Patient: sex M, age 76
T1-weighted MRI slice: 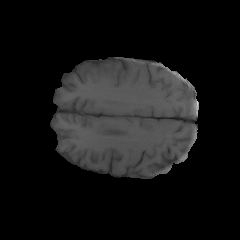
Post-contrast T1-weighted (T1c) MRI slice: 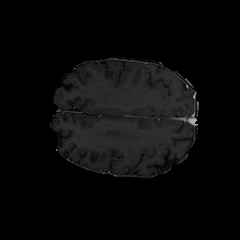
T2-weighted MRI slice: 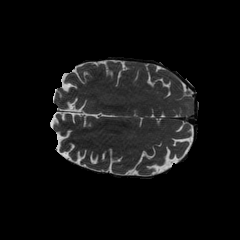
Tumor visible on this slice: no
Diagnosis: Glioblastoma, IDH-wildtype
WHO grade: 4